Question: There are some blocks in the picture. You are required to piece them together into a rectangle. Please return the perimeter of the rectangle.
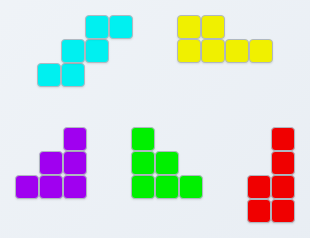
Answer: 22